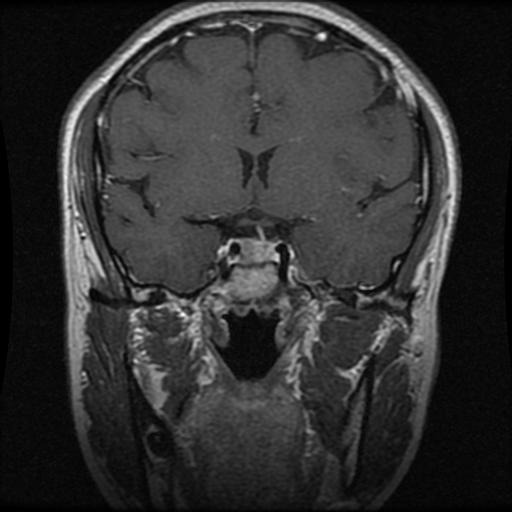
Label: pituitary